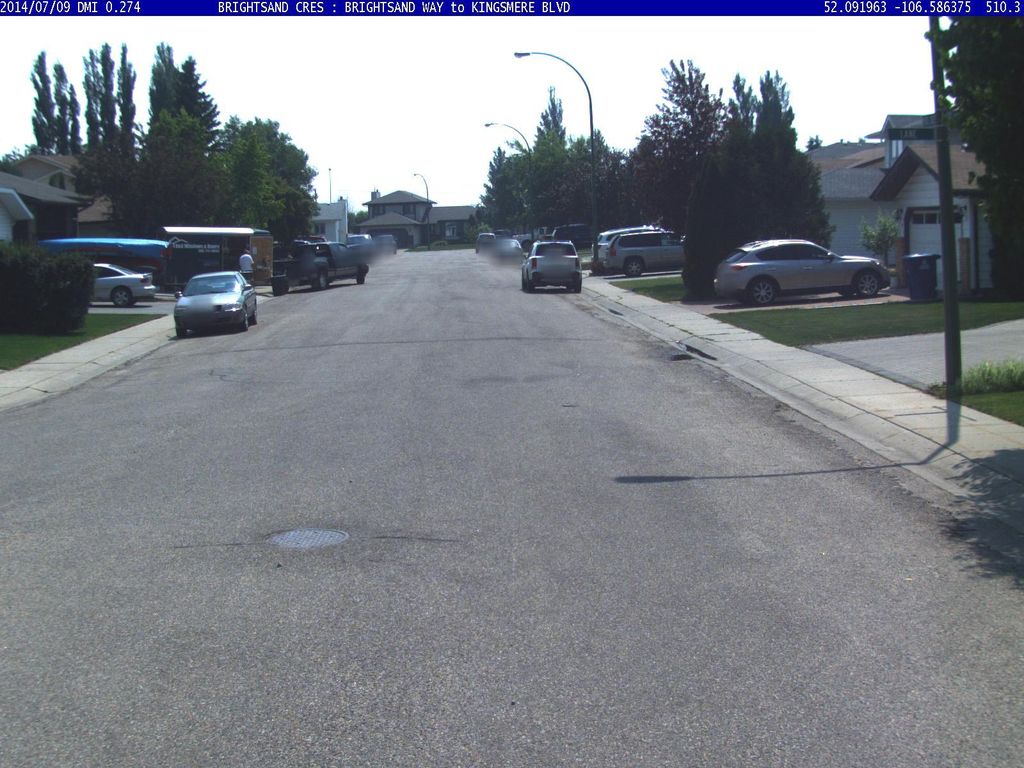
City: saskatoon